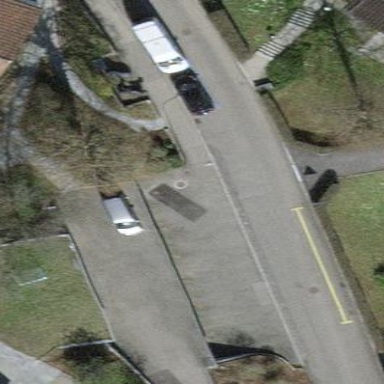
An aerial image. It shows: Garages with flat roofs.